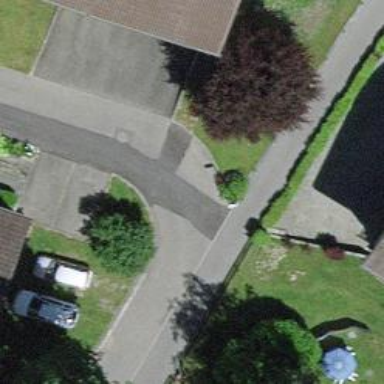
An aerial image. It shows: Paved footway.